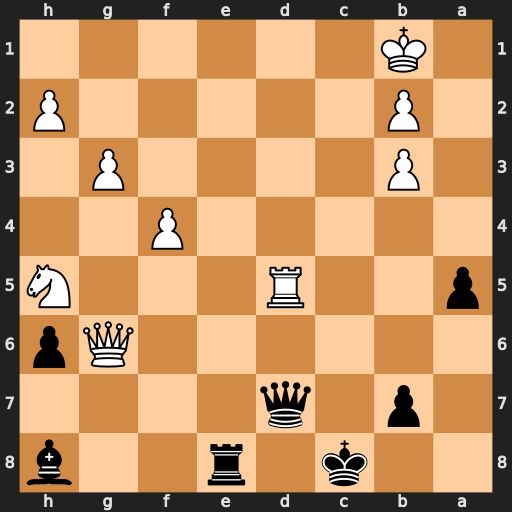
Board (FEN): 2k1r2b/1p1q4/6Qp/p2R3N/5P2/1P4P1/1P5P/1K6
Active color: b
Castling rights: -
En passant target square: -
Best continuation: Re1+ Ka2 Qxd5